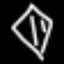
Label: diamond